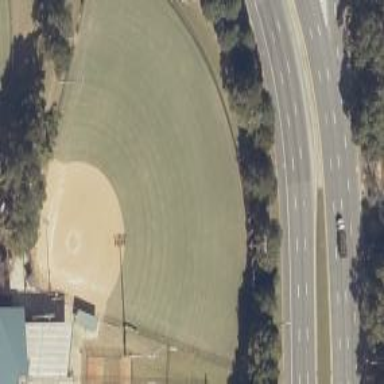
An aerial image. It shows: Baseball pitch for leisure land activities.